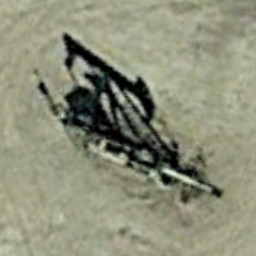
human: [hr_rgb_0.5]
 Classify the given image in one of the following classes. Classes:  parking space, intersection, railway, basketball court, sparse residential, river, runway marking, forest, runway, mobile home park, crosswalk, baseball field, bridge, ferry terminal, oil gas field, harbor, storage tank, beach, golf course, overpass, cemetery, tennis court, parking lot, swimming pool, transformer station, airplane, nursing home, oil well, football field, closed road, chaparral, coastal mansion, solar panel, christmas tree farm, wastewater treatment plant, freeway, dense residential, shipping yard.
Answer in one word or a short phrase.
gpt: oil well